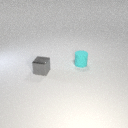
small cyan rubber cylinder to the right of small gray metal cube